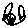
Label: flower